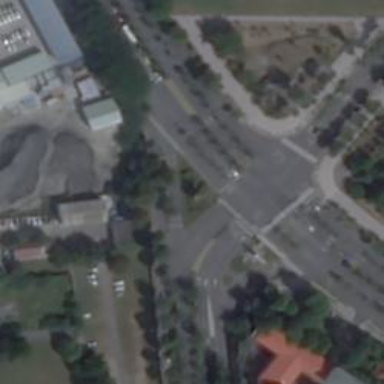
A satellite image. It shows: Marked road crossing.